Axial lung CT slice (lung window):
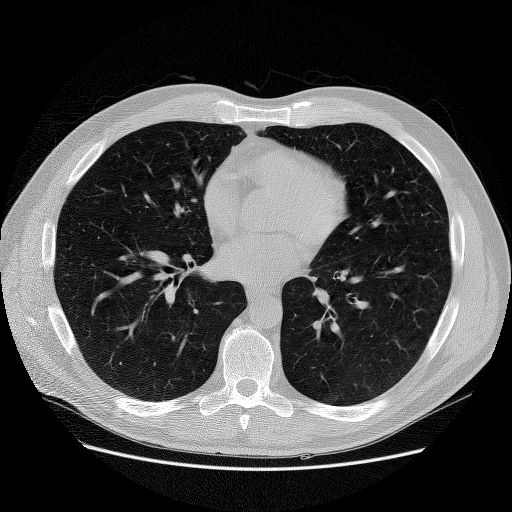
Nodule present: no